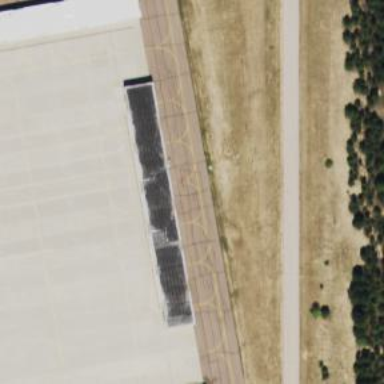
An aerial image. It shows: View of taxiway at the airport.